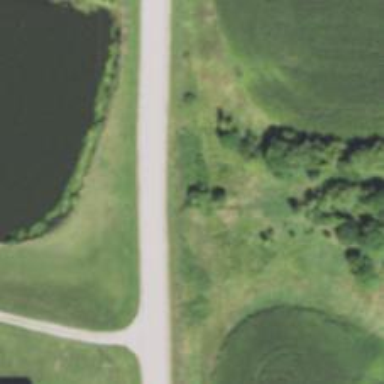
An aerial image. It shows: Culvert tunnel.